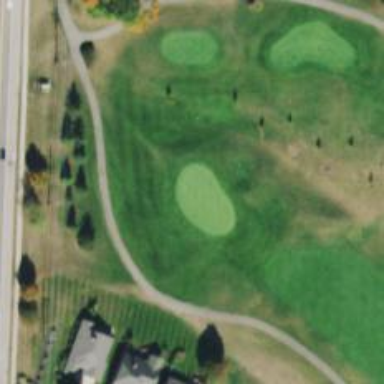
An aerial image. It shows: View of golf hole.